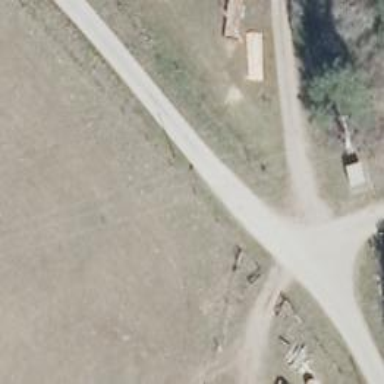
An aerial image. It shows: Unclassified road with grade-3 tracktype.